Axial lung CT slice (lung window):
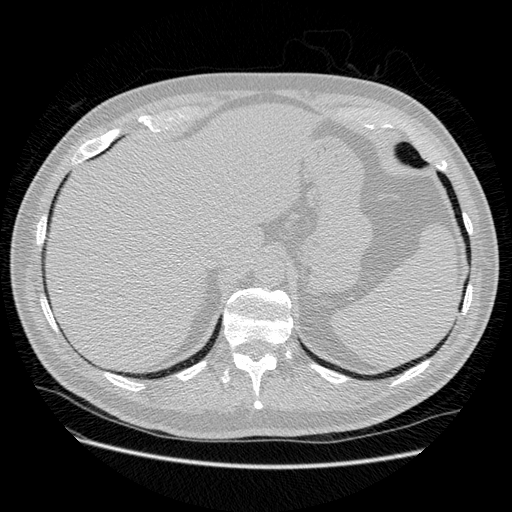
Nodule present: no